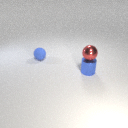
small blue rubber sphere to the left of small blue metal cylinder